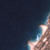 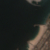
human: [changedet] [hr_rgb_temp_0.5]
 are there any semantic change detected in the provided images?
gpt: A small artificial island appears in the sea.